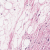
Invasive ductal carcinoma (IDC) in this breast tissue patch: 0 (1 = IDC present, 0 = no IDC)